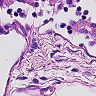
Metastatic tissue present: no